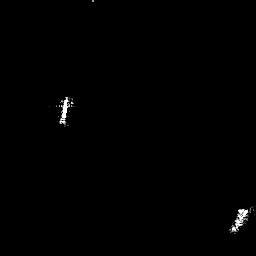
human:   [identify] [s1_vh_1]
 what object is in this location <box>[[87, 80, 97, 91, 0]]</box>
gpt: <ref>1 medium ship at the bottom right</ref>